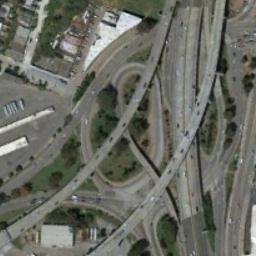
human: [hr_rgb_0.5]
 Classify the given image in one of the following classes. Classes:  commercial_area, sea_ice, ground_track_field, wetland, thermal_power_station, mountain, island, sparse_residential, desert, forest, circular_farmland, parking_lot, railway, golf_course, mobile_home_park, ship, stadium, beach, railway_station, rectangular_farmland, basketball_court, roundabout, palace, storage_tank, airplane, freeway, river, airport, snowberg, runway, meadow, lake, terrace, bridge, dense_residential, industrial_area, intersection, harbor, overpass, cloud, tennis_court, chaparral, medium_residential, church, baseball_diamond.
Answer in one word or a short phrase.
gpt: overpass